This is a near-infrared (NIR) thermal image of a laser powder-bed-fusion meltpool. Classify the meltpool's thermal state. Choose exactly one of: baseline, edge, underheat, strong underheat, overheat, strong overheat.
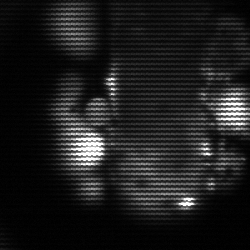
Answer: strong underheat